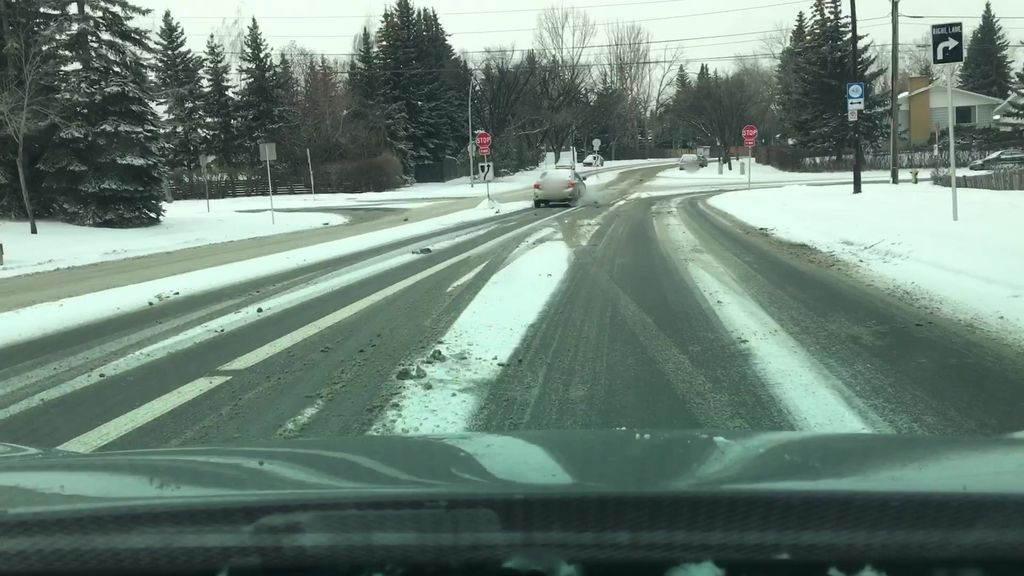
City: calgary